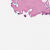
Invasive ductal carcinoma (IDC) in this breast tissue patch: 0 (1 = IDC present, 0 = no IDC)